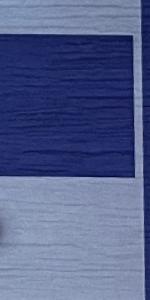
Label: Empty